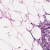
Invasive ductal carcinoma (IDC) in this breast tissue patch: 1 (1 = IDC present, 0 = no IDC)